Interaction volume radius: 5 \u00c5
Interaction volume height: 20 \u00c5
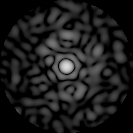
Disorder parameter: 0.8593